Field crop: maize
Growth stage: 2
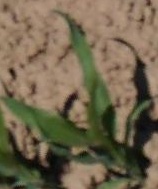
Species: maize